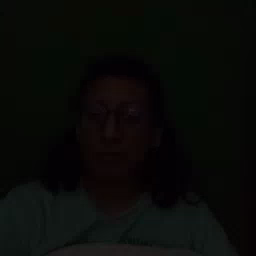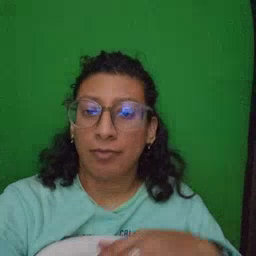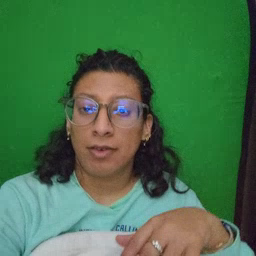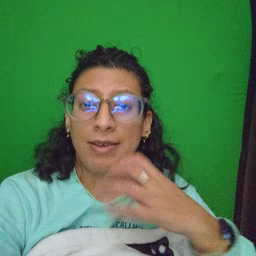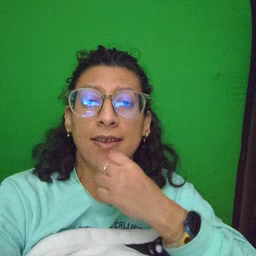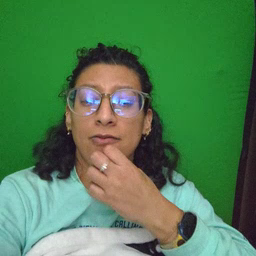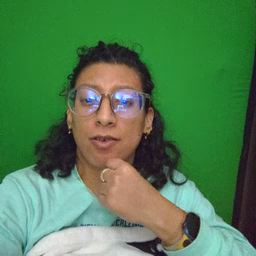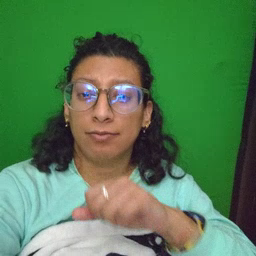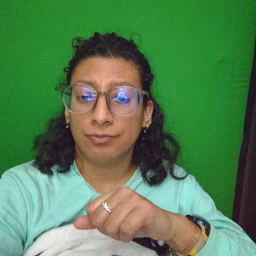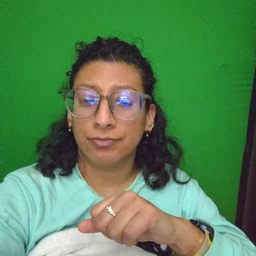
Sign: underwear